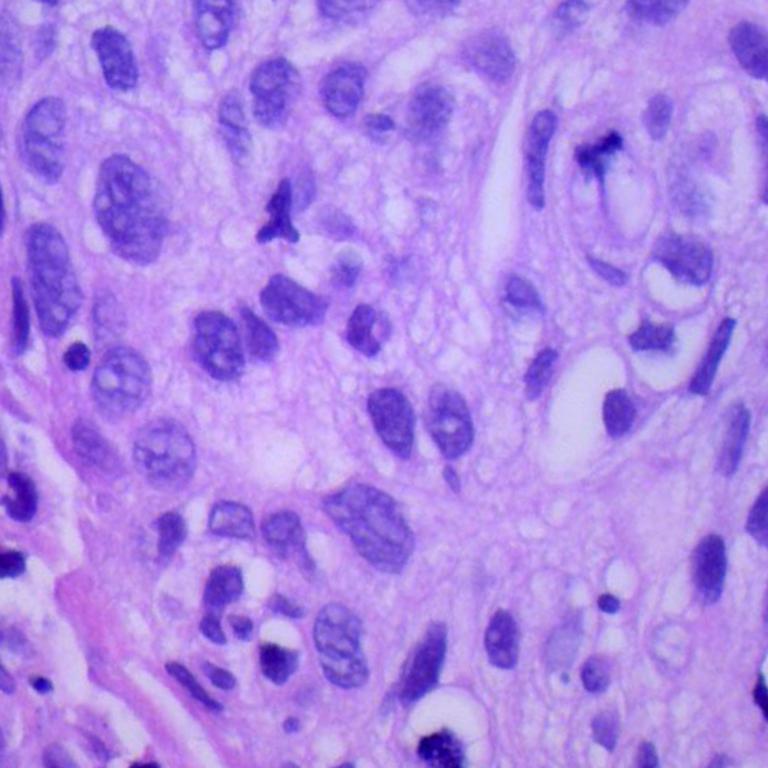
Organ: lung
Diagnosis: squamous carcinomas